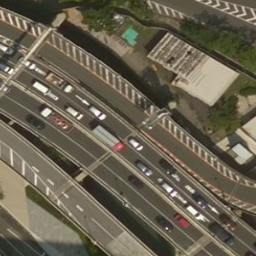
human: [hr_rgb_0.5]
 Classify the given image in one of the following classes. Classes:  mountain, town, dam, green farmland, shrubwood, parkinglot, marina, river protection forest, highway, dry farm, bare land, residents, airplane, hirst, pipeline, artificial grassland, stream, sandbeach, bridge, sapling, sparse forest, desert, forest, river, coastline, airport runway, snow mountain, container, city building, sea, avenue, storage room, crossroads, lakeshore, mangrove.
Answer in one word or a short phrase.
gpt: highway